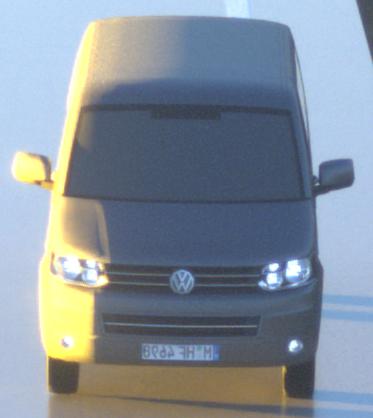
Make: VW Commercial Vehicles (Nutzfahrzeuge)
Model: T5 Multivan 2.0
Detailed model: T5 Multivan
Model produced from: 2009/09
Model produced until: 2013/06
Doors: 4
Color: gray
Road condition: wet road
Daytime: sunrise or sunset
Contrast: high contrast